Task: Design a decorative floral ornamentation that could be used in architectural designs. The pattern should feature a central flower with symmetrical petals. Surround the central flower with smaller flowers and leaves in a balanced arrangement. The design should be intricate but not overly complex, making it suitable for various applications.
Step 1636:
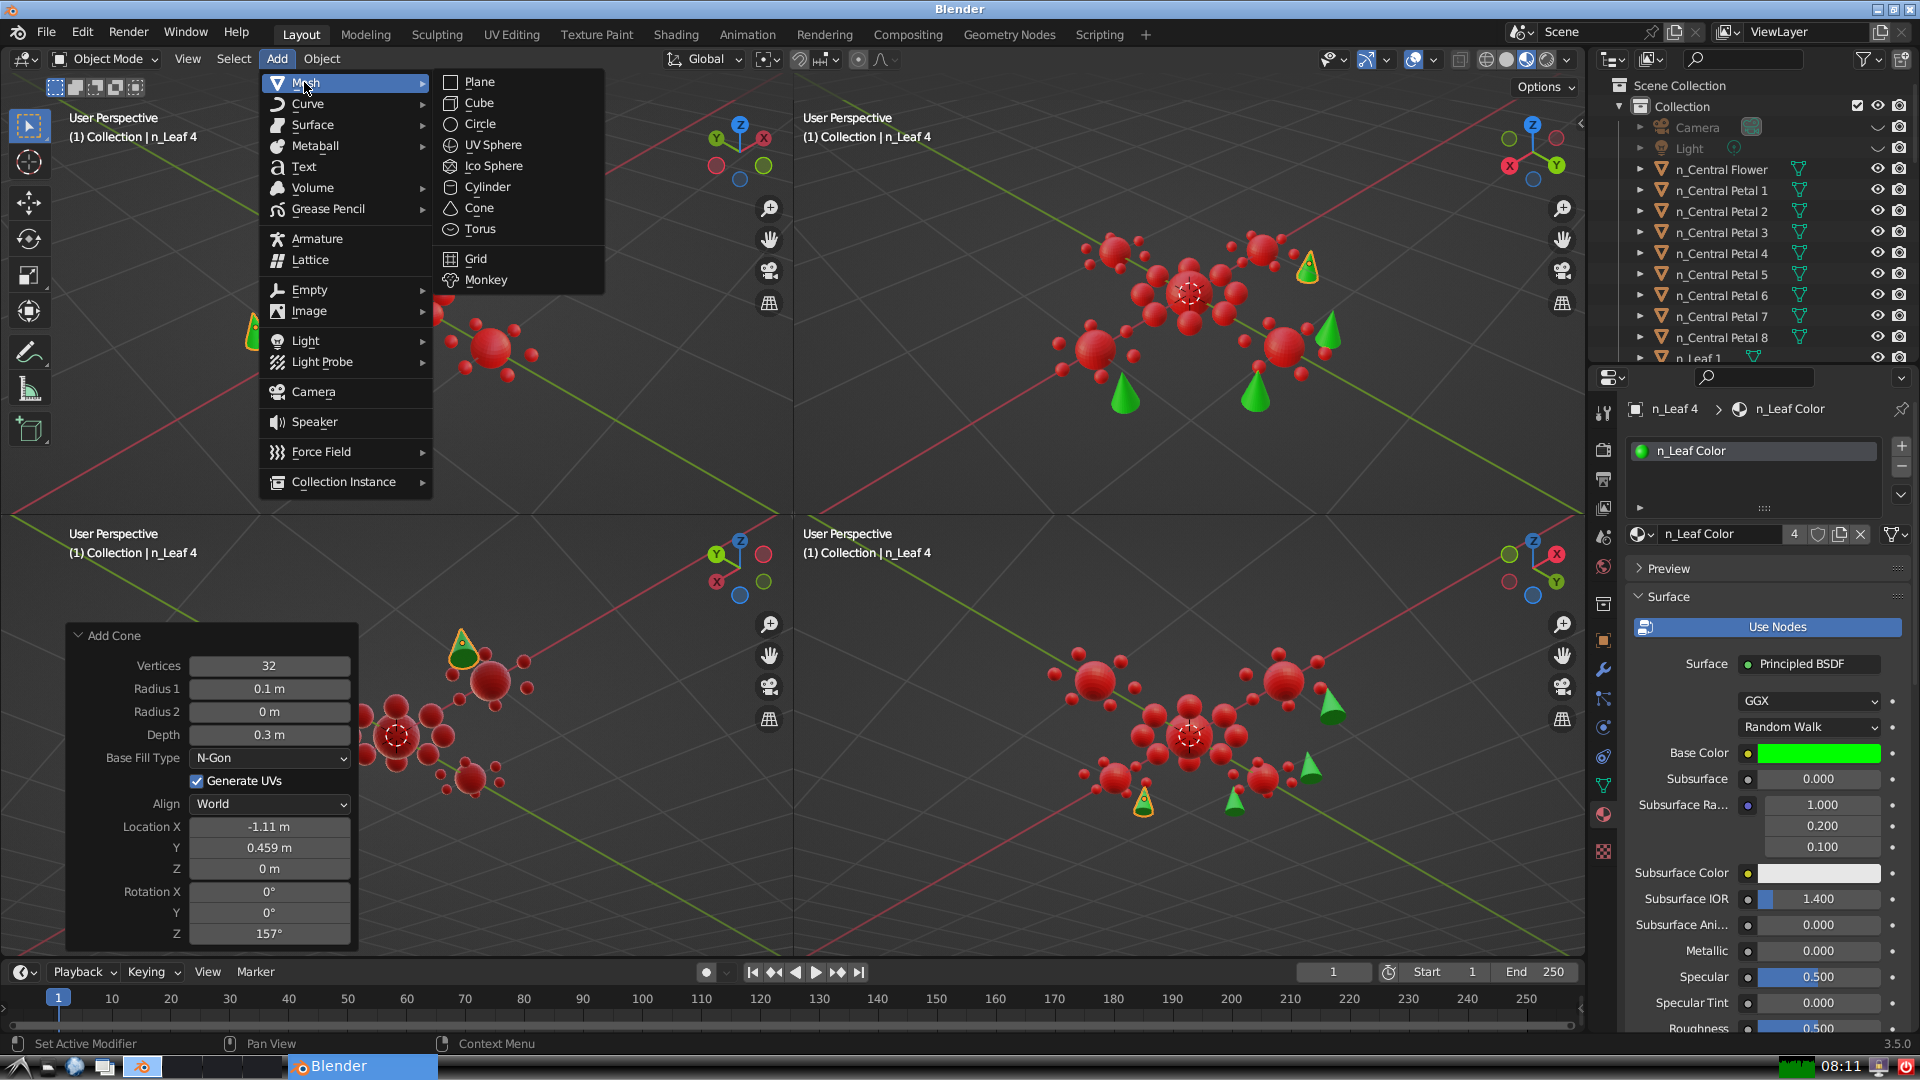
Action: {"mouse_move": [499, 210]}